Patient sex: F
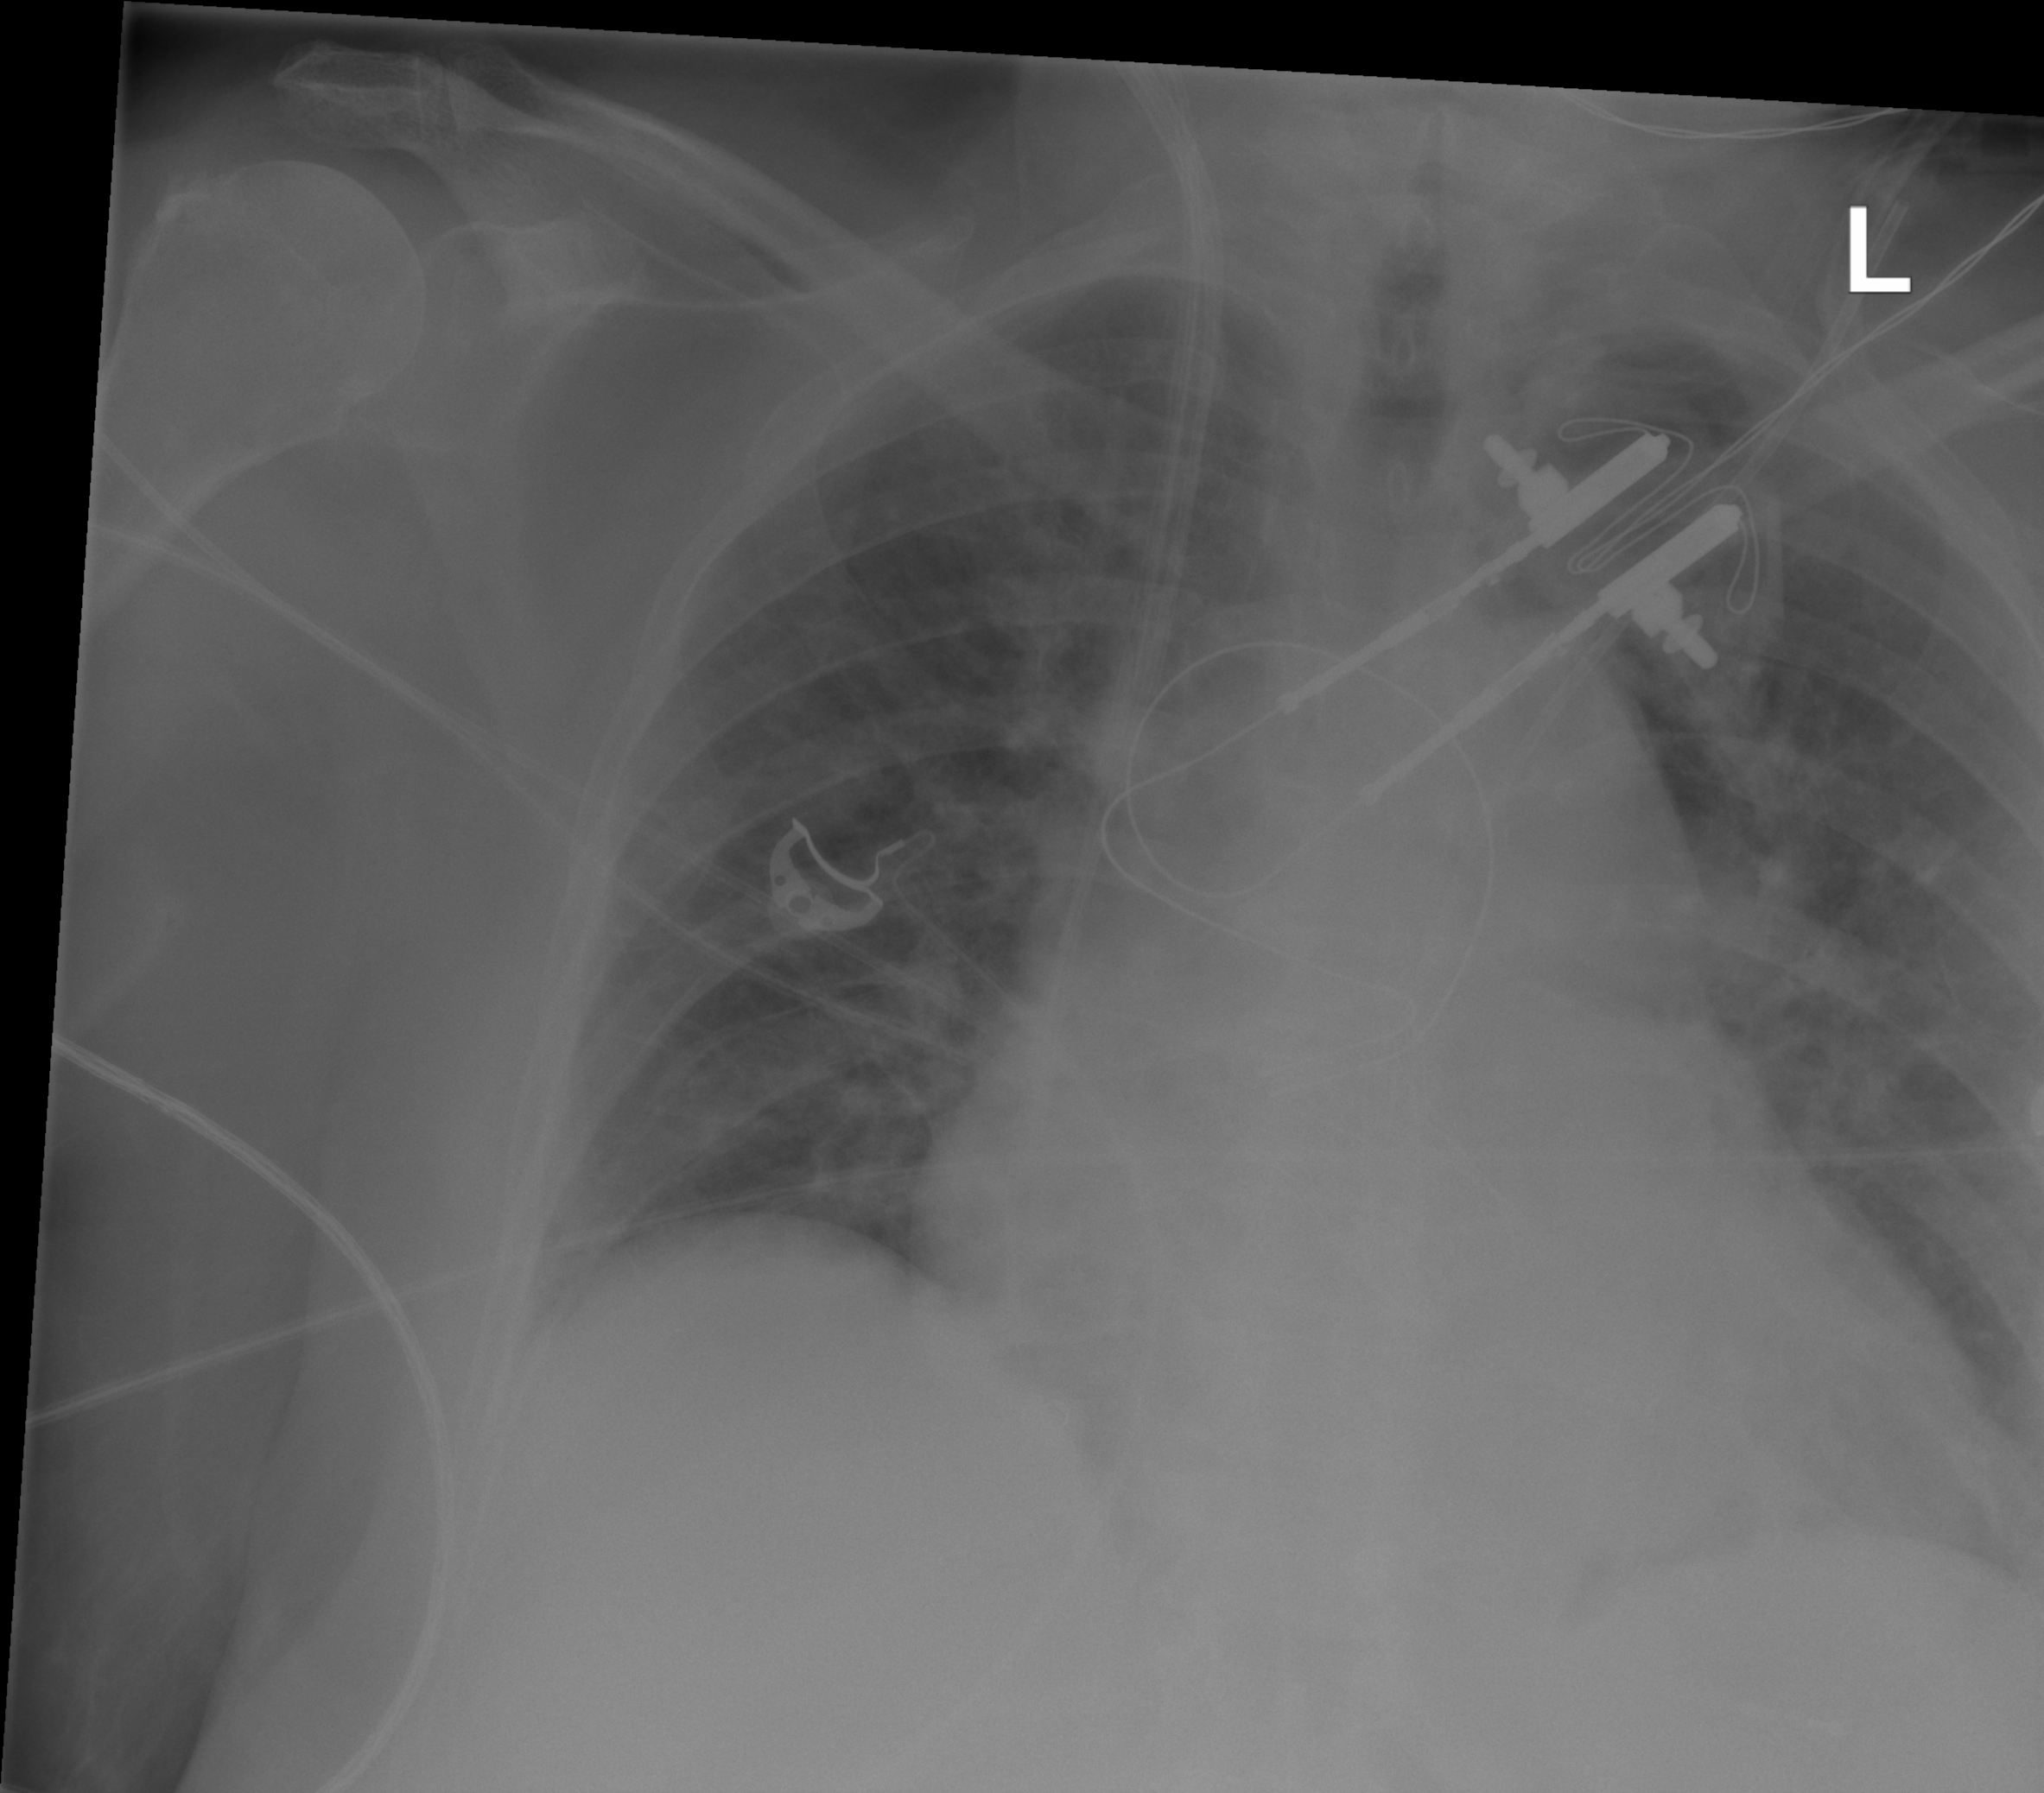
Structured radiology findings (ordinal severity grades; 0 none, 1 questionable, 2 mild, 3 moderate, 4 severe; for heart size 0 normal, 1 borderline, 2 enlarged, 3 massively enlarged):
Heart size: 0
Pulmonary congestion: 0
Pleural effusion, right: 0
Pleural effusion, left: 0
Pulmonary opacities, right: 0
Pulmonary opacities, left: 0
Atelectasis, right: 1
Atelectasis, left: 1